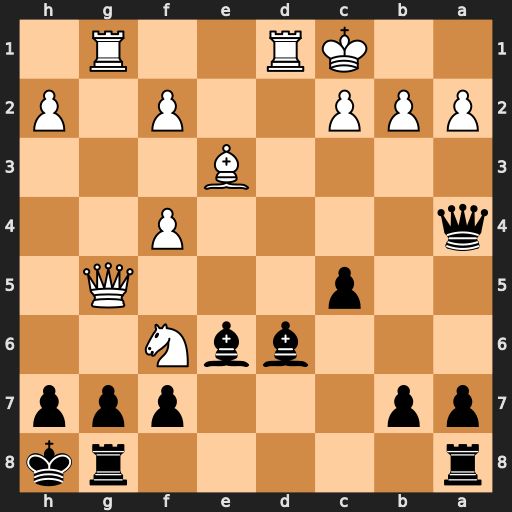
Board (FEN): r5rk/pp3ppp/3bbN2/2p3Q1/q4P2/4B3/PPP2P1P/2KR2R1
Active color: b
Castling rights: -
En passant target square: -
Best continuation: Be7 Nxh7 Bxg5